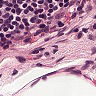
Metastatic tissue present: no